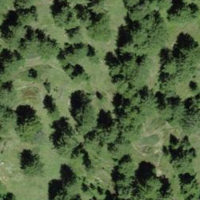
EUNIS habitat code: 44
Species observed at this site:
Ajuga pyramidalis